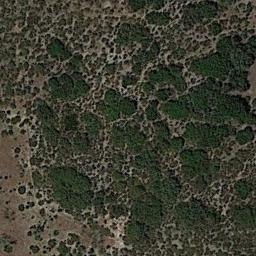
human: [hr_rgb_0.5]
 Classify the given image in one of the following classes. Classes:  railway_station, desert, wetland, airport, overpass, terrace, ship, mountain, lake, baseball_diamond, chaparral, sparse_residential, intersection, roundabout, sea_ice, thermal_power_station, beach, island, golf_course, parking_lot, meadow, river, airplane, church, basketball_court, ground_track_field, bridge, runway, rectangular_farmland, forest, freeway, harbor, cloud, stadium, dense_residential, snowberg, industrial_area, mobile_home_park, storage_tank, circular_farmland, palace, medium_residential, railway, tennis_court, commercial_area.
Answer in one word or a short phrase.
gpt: chaparral